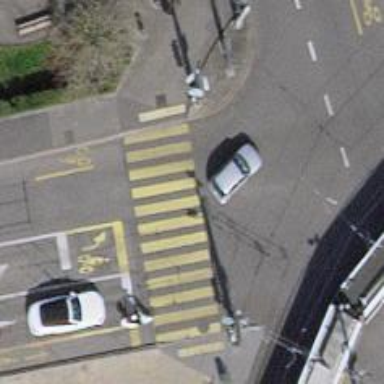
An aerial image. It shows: Road crossing with traffic signals.